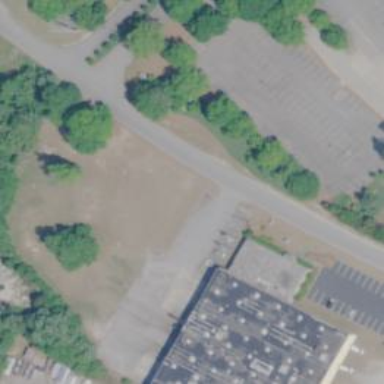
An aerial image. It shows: Parking area.